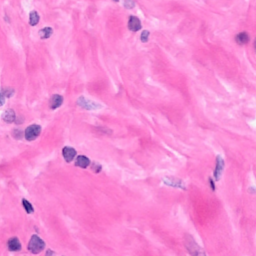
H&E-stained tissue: Breast